Aerial crown-view tile of a tropical tree (Barro Colorado Island, Panama), acquired 20250915:
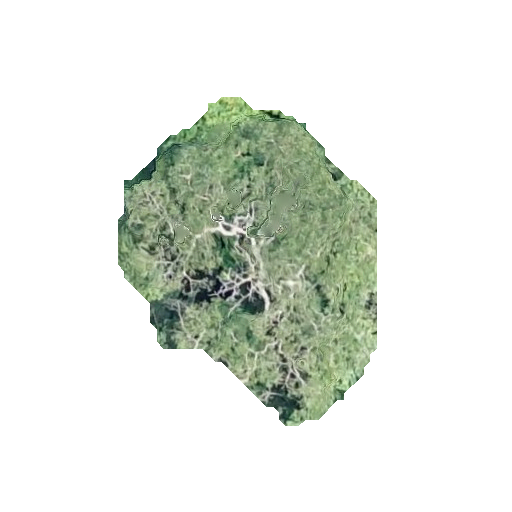
Species: Astronium graveolens
GBIF accepted scientific name: Astronium graveolens
Crown area: 84.552 m²